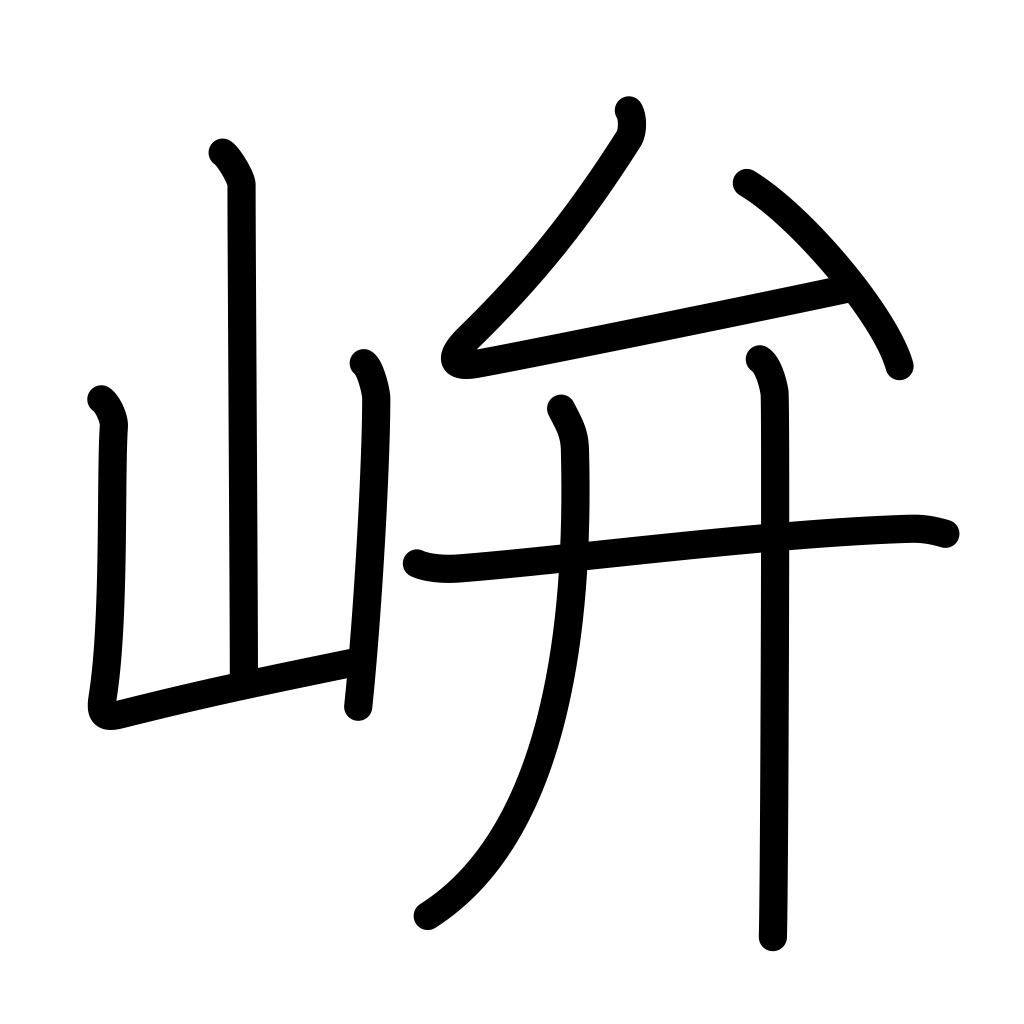
Meaning: shrine in the mountains